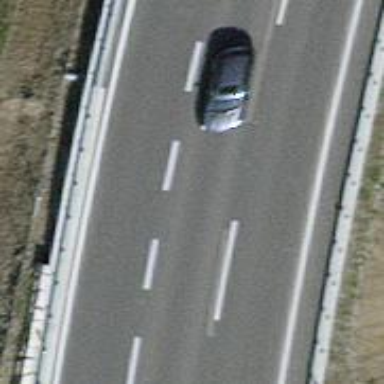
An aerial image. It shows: Motorway.